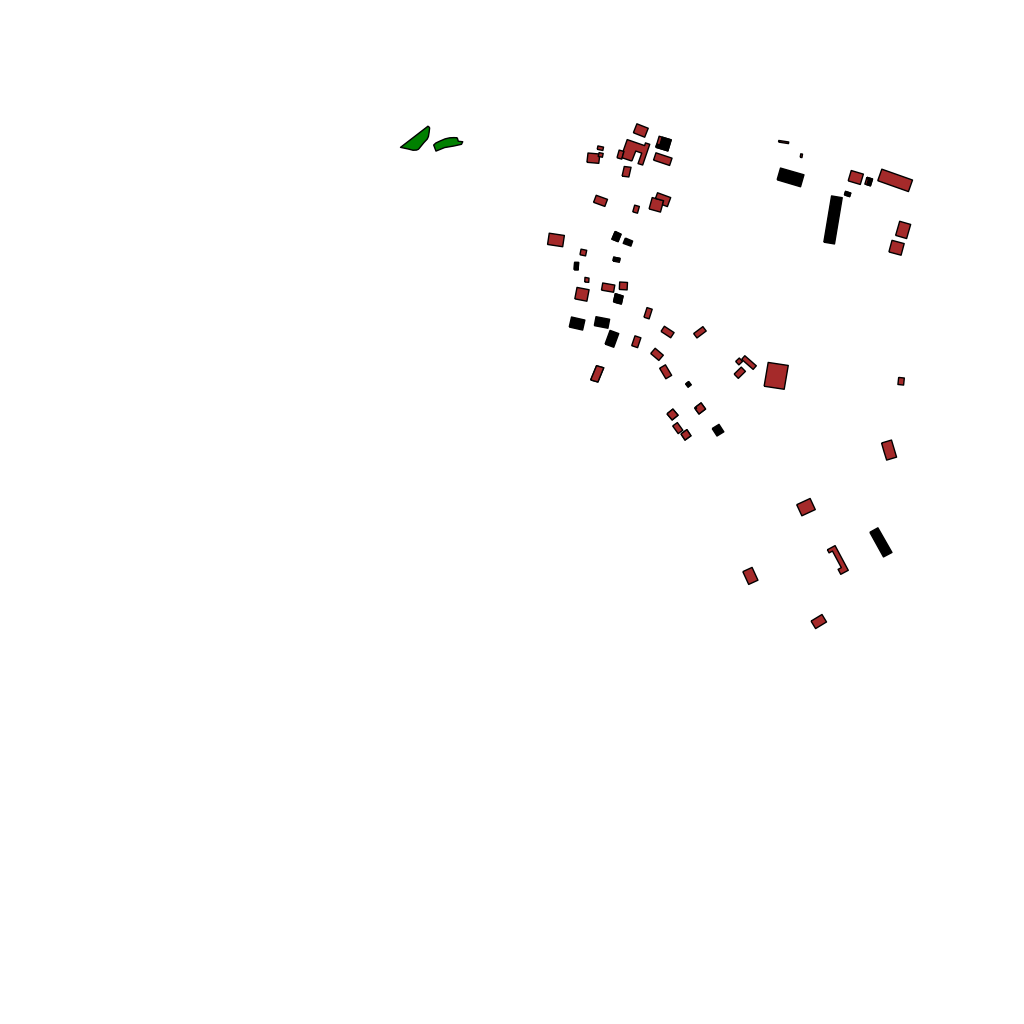
Tags: overhead vector_map, business, recreation, residential, special, soviet, individual_rise, low_rise, density_1, Building, Facility, Park, 1.0 km²